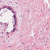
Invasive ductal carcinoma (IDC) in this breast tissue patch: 0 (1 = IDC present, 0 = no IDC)